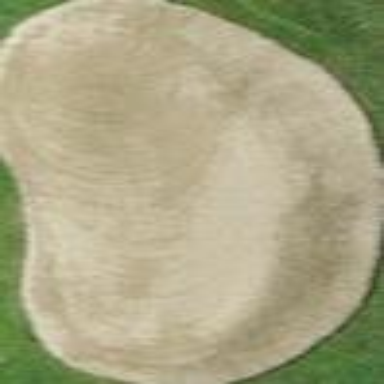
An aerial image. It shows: Sand bunker on golf course.